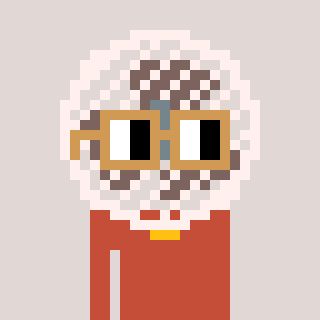
a pixel art character with square brown glasses, a fan-shaped head and a rust-colored body on a warm background